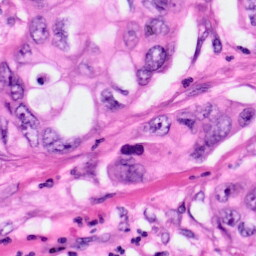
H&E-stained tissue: Pancreatic